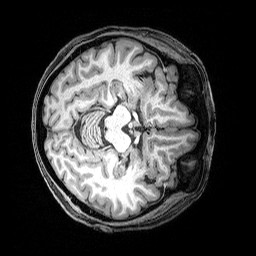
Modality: T1w
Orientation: axial
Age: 70
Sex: female
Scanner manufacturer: siemens
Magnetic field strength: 3 T
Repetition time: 2.5 s
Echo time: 0.00369 s